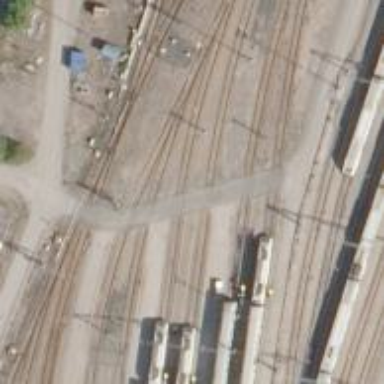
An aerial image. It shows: Railway level crossing.